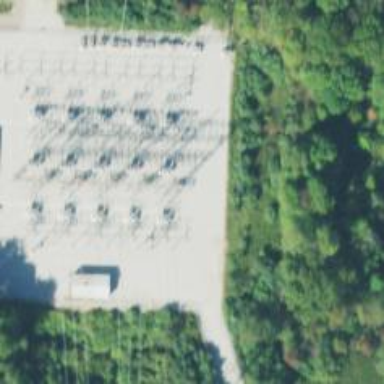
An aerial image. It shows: Switch used for power control.